Interaction volume radius: 10 \u00c5
Interaction volume height: 10 \u00c5
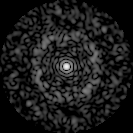
Disorder parameter: 0.8288